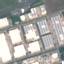
Land use / land cover: Industrial